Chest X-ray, AP view. Patient: 17 years old, sex F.
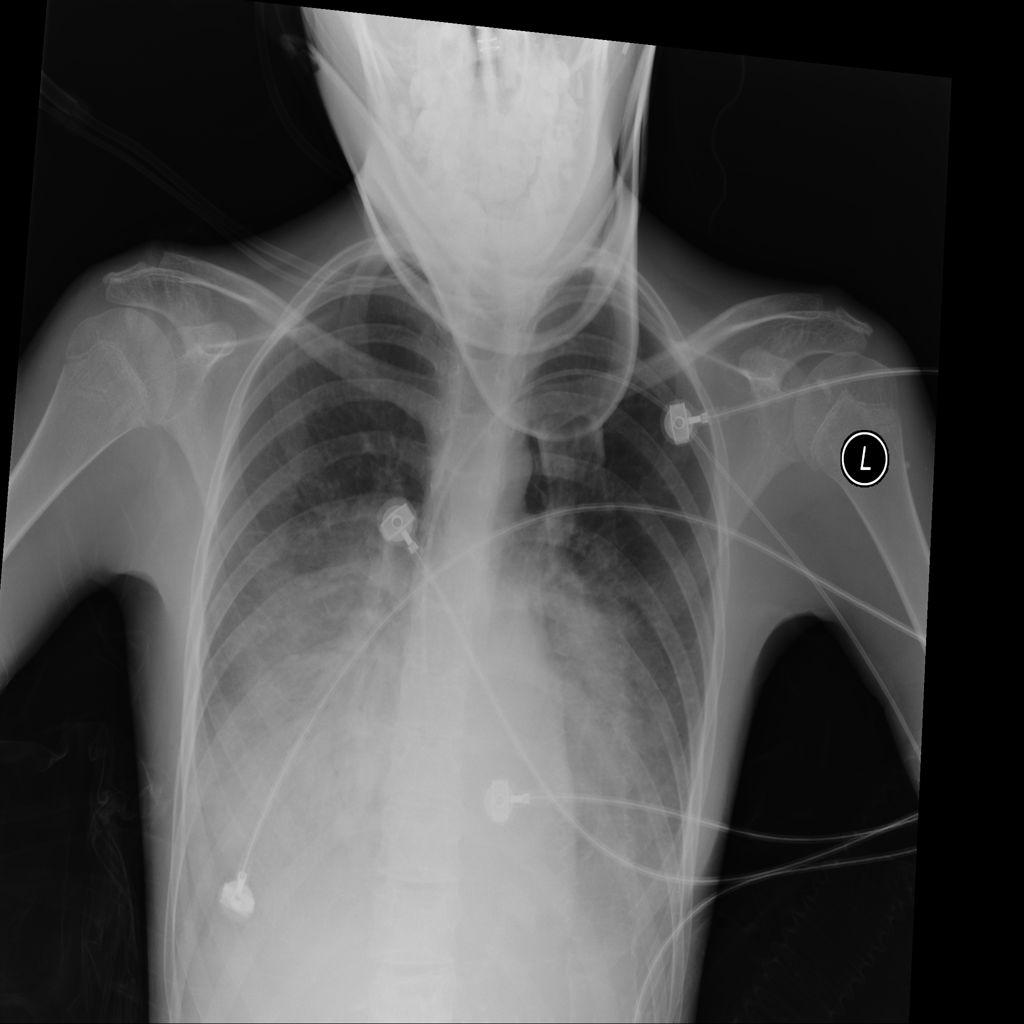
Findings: No Finding